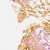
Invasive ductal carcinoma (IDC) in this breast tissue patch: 0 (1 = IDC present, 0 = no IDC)